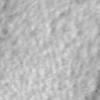
Label: no_change